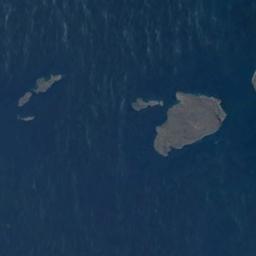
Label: island